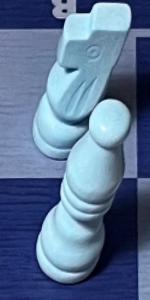
Label: Bishop_White